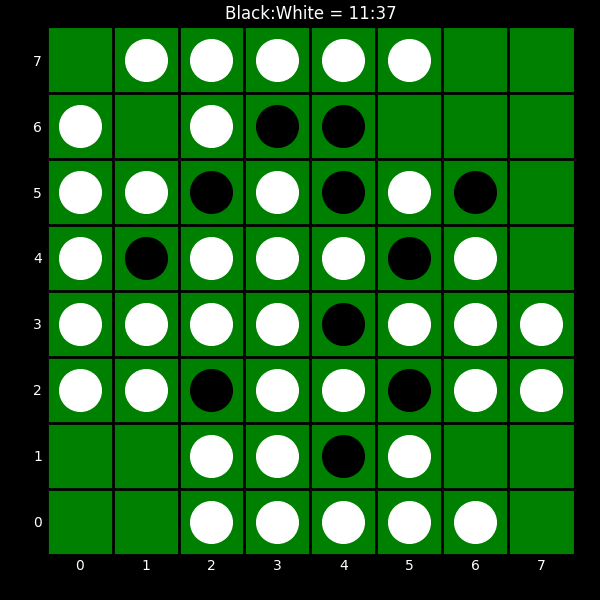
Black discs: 11
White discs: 37